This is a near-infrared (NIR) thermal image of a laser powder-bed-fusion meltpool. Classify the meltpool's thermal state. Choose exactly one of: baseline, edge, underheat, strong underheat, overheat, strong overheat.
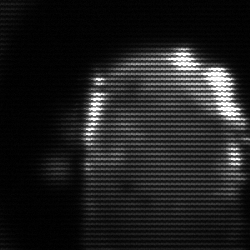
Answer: baseline